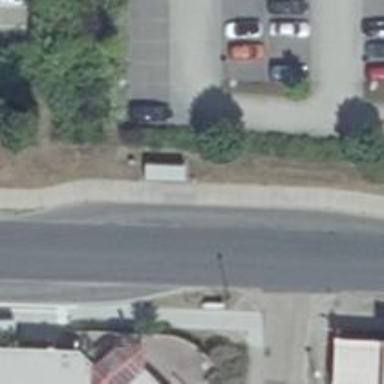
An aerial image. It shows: Shelter for public transport.